Question: I have the following:

<URL>
html:
'''
<button>Here's a long chunk of text</button>
'''
css:
'''
button {
width: 80px;
overflow: hidden;
}
'''
Basically, I want the button not to wrap the text..
I'm sure I'm just missing something obvious, but I can't figure it out...
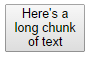
Answer: Add the following style to prevent line breaks:
'''
{
white-space: nowrap;
}
'''
<URL>
Now, since you're trying to hide the overflow, I'd suggest to use 'text-overflow: ellipsis;' to give better looks to the text cut, adding a (...) at the end:
<URL>
'''
button {
width: 80px;
overflow: hidden;
white-space: nowrap;
text-overflow: ellipsis;
}
'''
'''
<button>Here's a long chunk of text</button>
'''